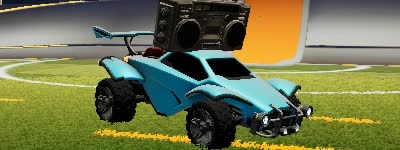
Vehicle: octane